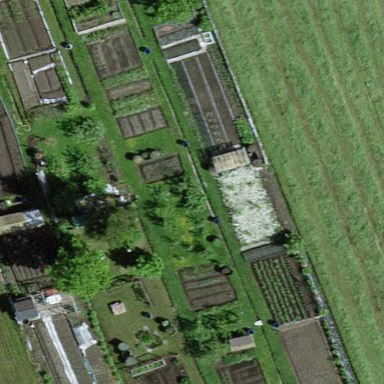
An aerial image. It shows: Area designated for allotments.